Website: apple
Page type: newsletter-management
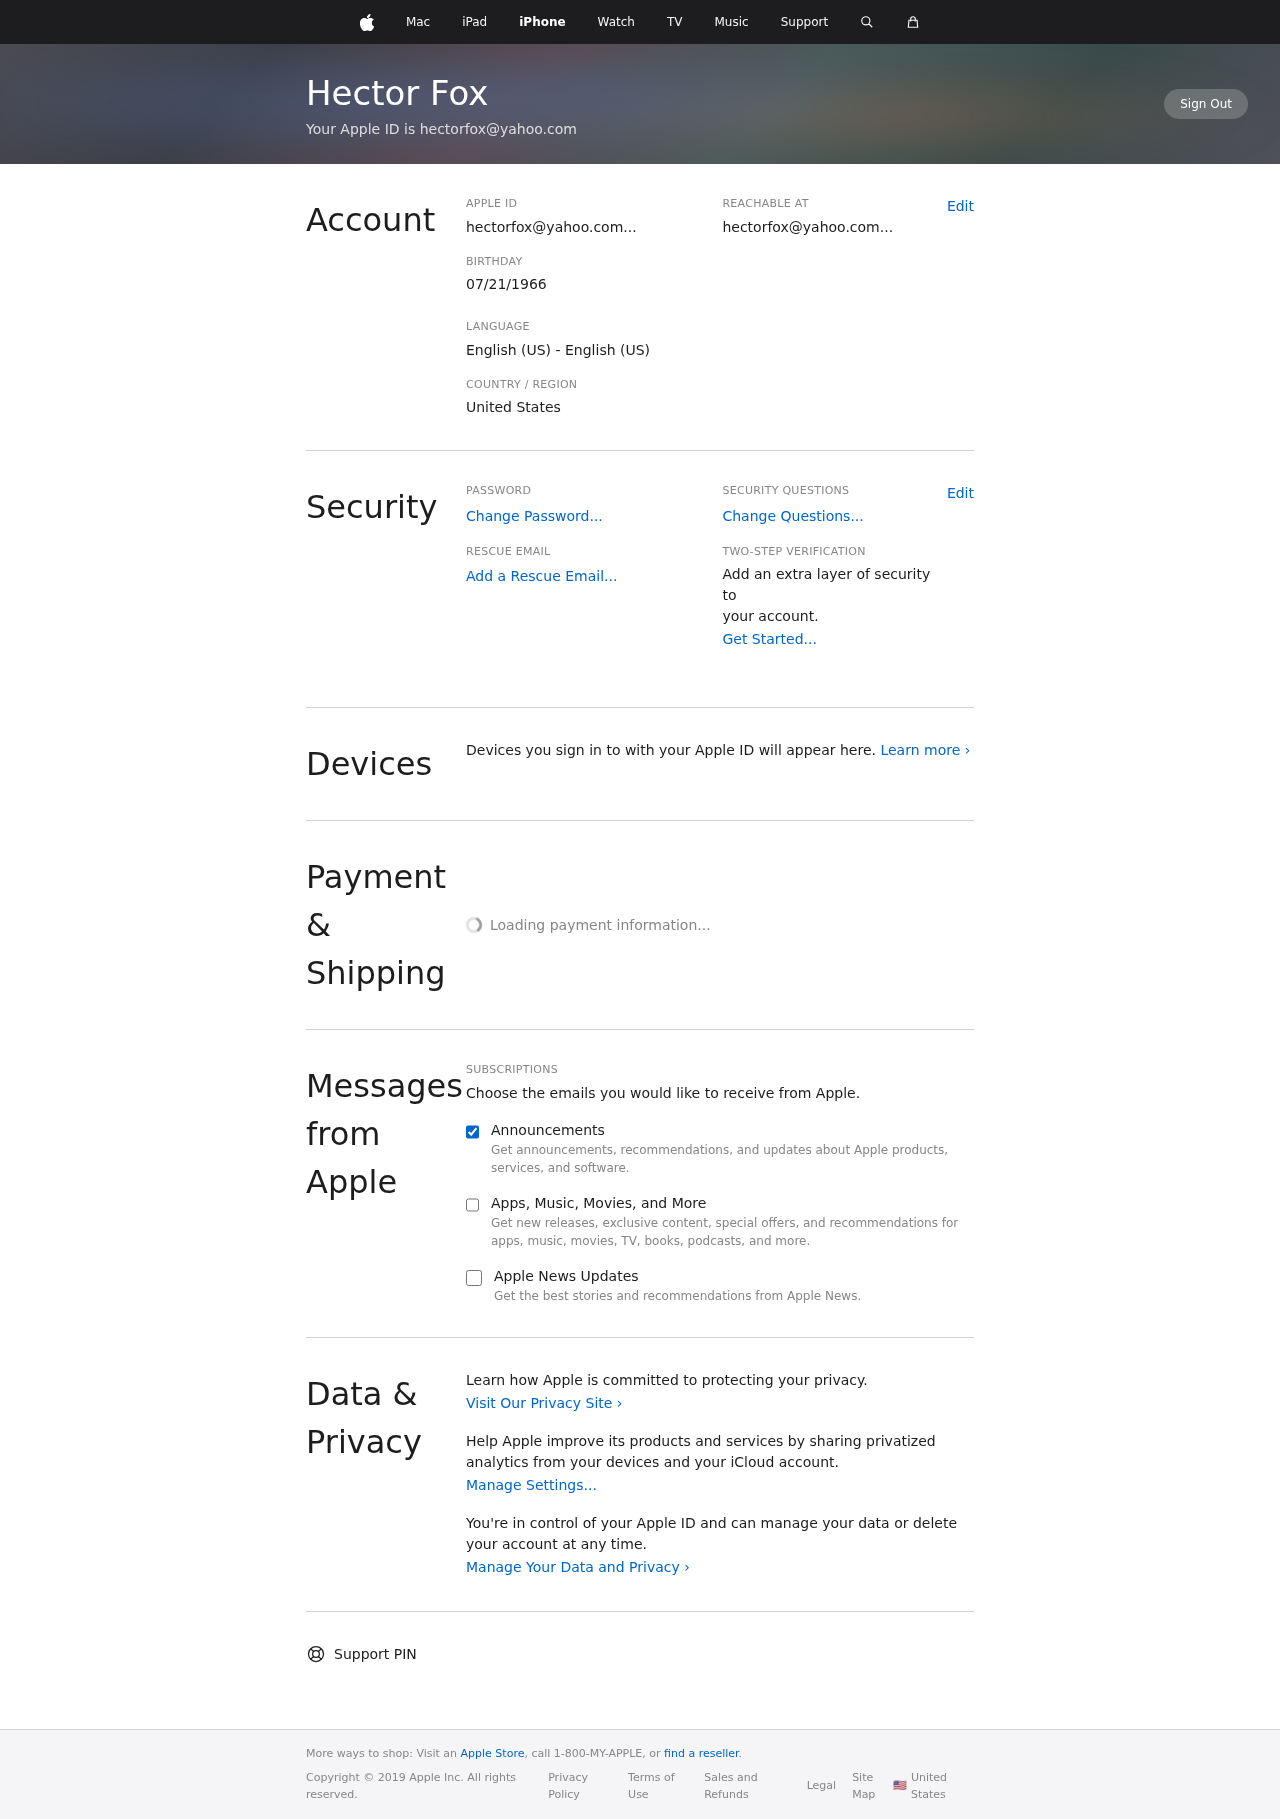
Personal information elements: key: PII_COUNTRY
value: United States
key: PII_DOB
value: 07/21/1966
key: PII_EMAIL
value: hectorfox@yahoo.com
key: PII_EMAIL
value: hectorfox@yahoo.com...
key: PII_FULLNAME
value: Hector Fox
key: PII_EMAIL2
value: hectorfox@yahoo.com...